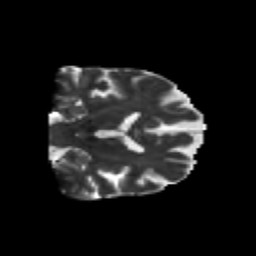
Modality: T2w
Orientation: coronal
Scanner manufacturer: siemens
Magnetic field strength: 3 T
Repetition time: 6.8 s
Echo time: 0.093 s